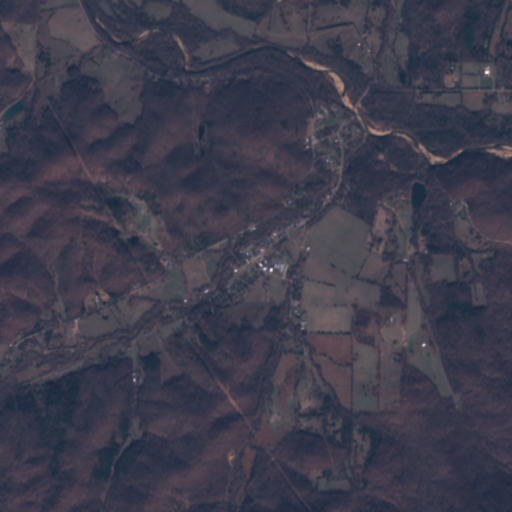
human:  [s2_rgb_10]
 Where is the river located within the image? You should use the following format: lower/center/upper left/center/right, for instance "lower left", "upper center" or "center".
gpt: The river is located in the upper of the image.
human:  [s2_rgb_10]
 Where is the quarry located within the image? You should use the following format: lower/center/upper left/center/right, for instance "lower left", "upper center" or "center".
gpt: There is no quarry in the image.